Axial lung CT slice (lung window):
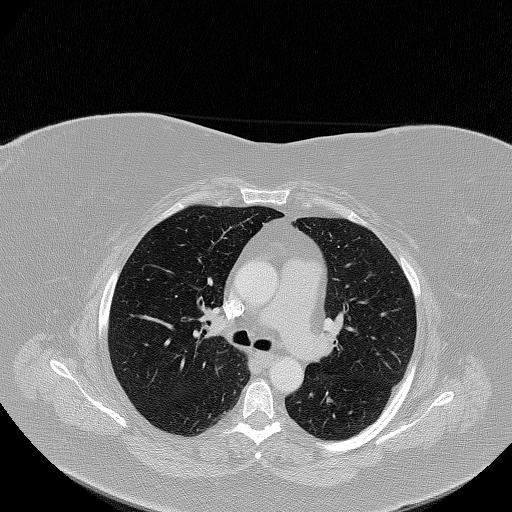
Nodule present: no